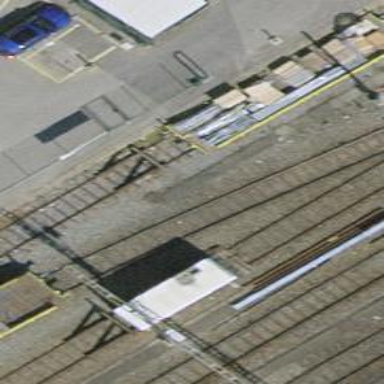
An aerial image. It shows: Railway buffer stop.